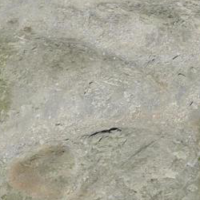
EUNIS habitat code: 48
Species observed at this site:
Jacobaea incana